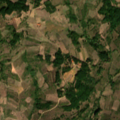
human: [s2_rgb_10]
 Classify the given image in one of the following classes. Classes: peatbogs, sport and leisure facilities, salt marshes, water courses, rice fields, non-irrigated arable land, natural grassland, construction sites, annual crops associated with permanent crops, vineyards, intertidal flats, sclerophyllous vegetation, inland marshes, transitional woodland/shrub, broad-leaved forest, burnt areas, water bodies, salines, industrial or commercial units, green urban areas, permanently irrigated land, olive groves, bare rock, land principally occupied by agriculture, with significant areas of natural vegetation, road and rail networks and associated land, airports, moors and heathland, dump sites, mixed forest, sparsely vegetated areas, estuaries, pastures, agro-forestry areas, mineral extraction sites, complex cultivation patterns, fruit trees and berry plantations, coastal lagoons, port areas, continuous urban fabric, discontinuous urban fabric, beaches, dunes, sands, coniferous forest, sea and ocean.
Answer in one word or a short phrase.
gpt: complex cultivation patterns, land principally occupied by agriculture, with significant areas of natural vegetation